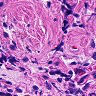
Metastatic tissue present: no